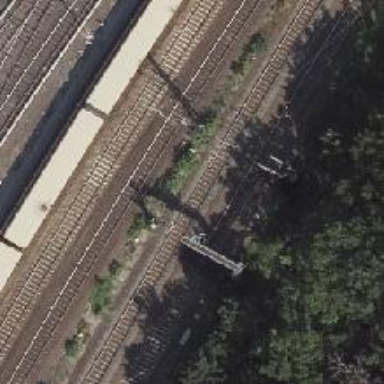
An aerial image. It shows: Railway signal.